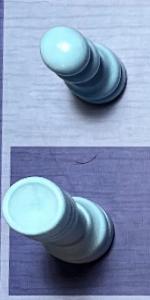
Label: Rook_White